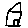
Label: house